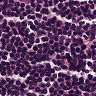
Metastatic tissue present: no